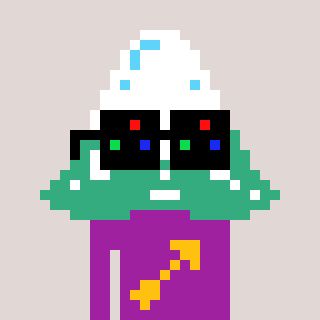
a pixel art character with square black sunglasses, a snowy mountain-shaped head and a magenta-colored body on a warm background